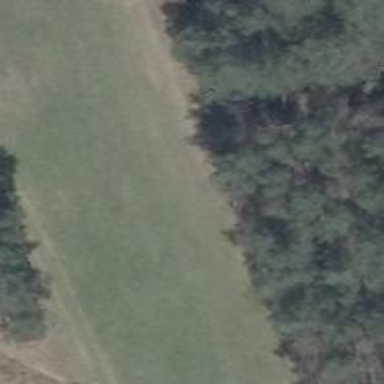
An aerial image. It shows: Grass track with Grade 4 tracktype.